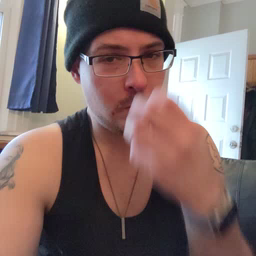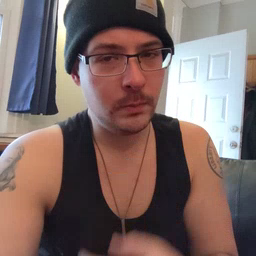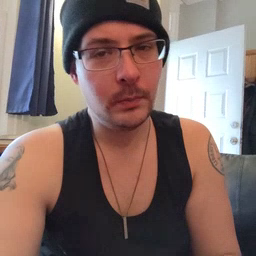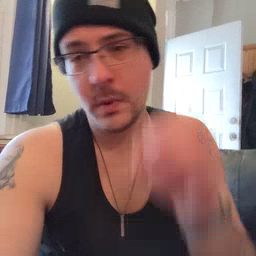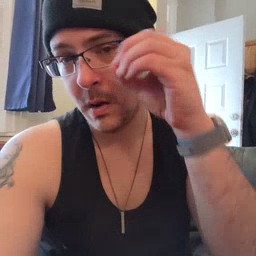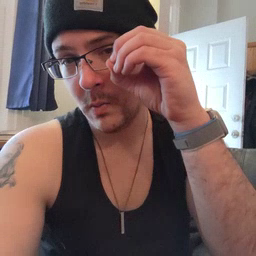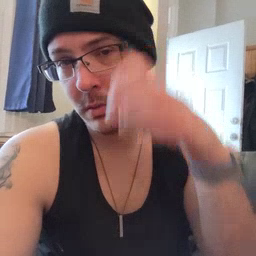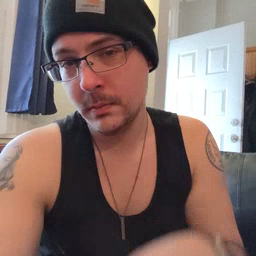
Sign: owl